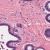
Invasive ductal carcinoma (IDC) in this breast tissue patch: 0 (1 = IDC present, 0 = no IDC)